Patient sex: M
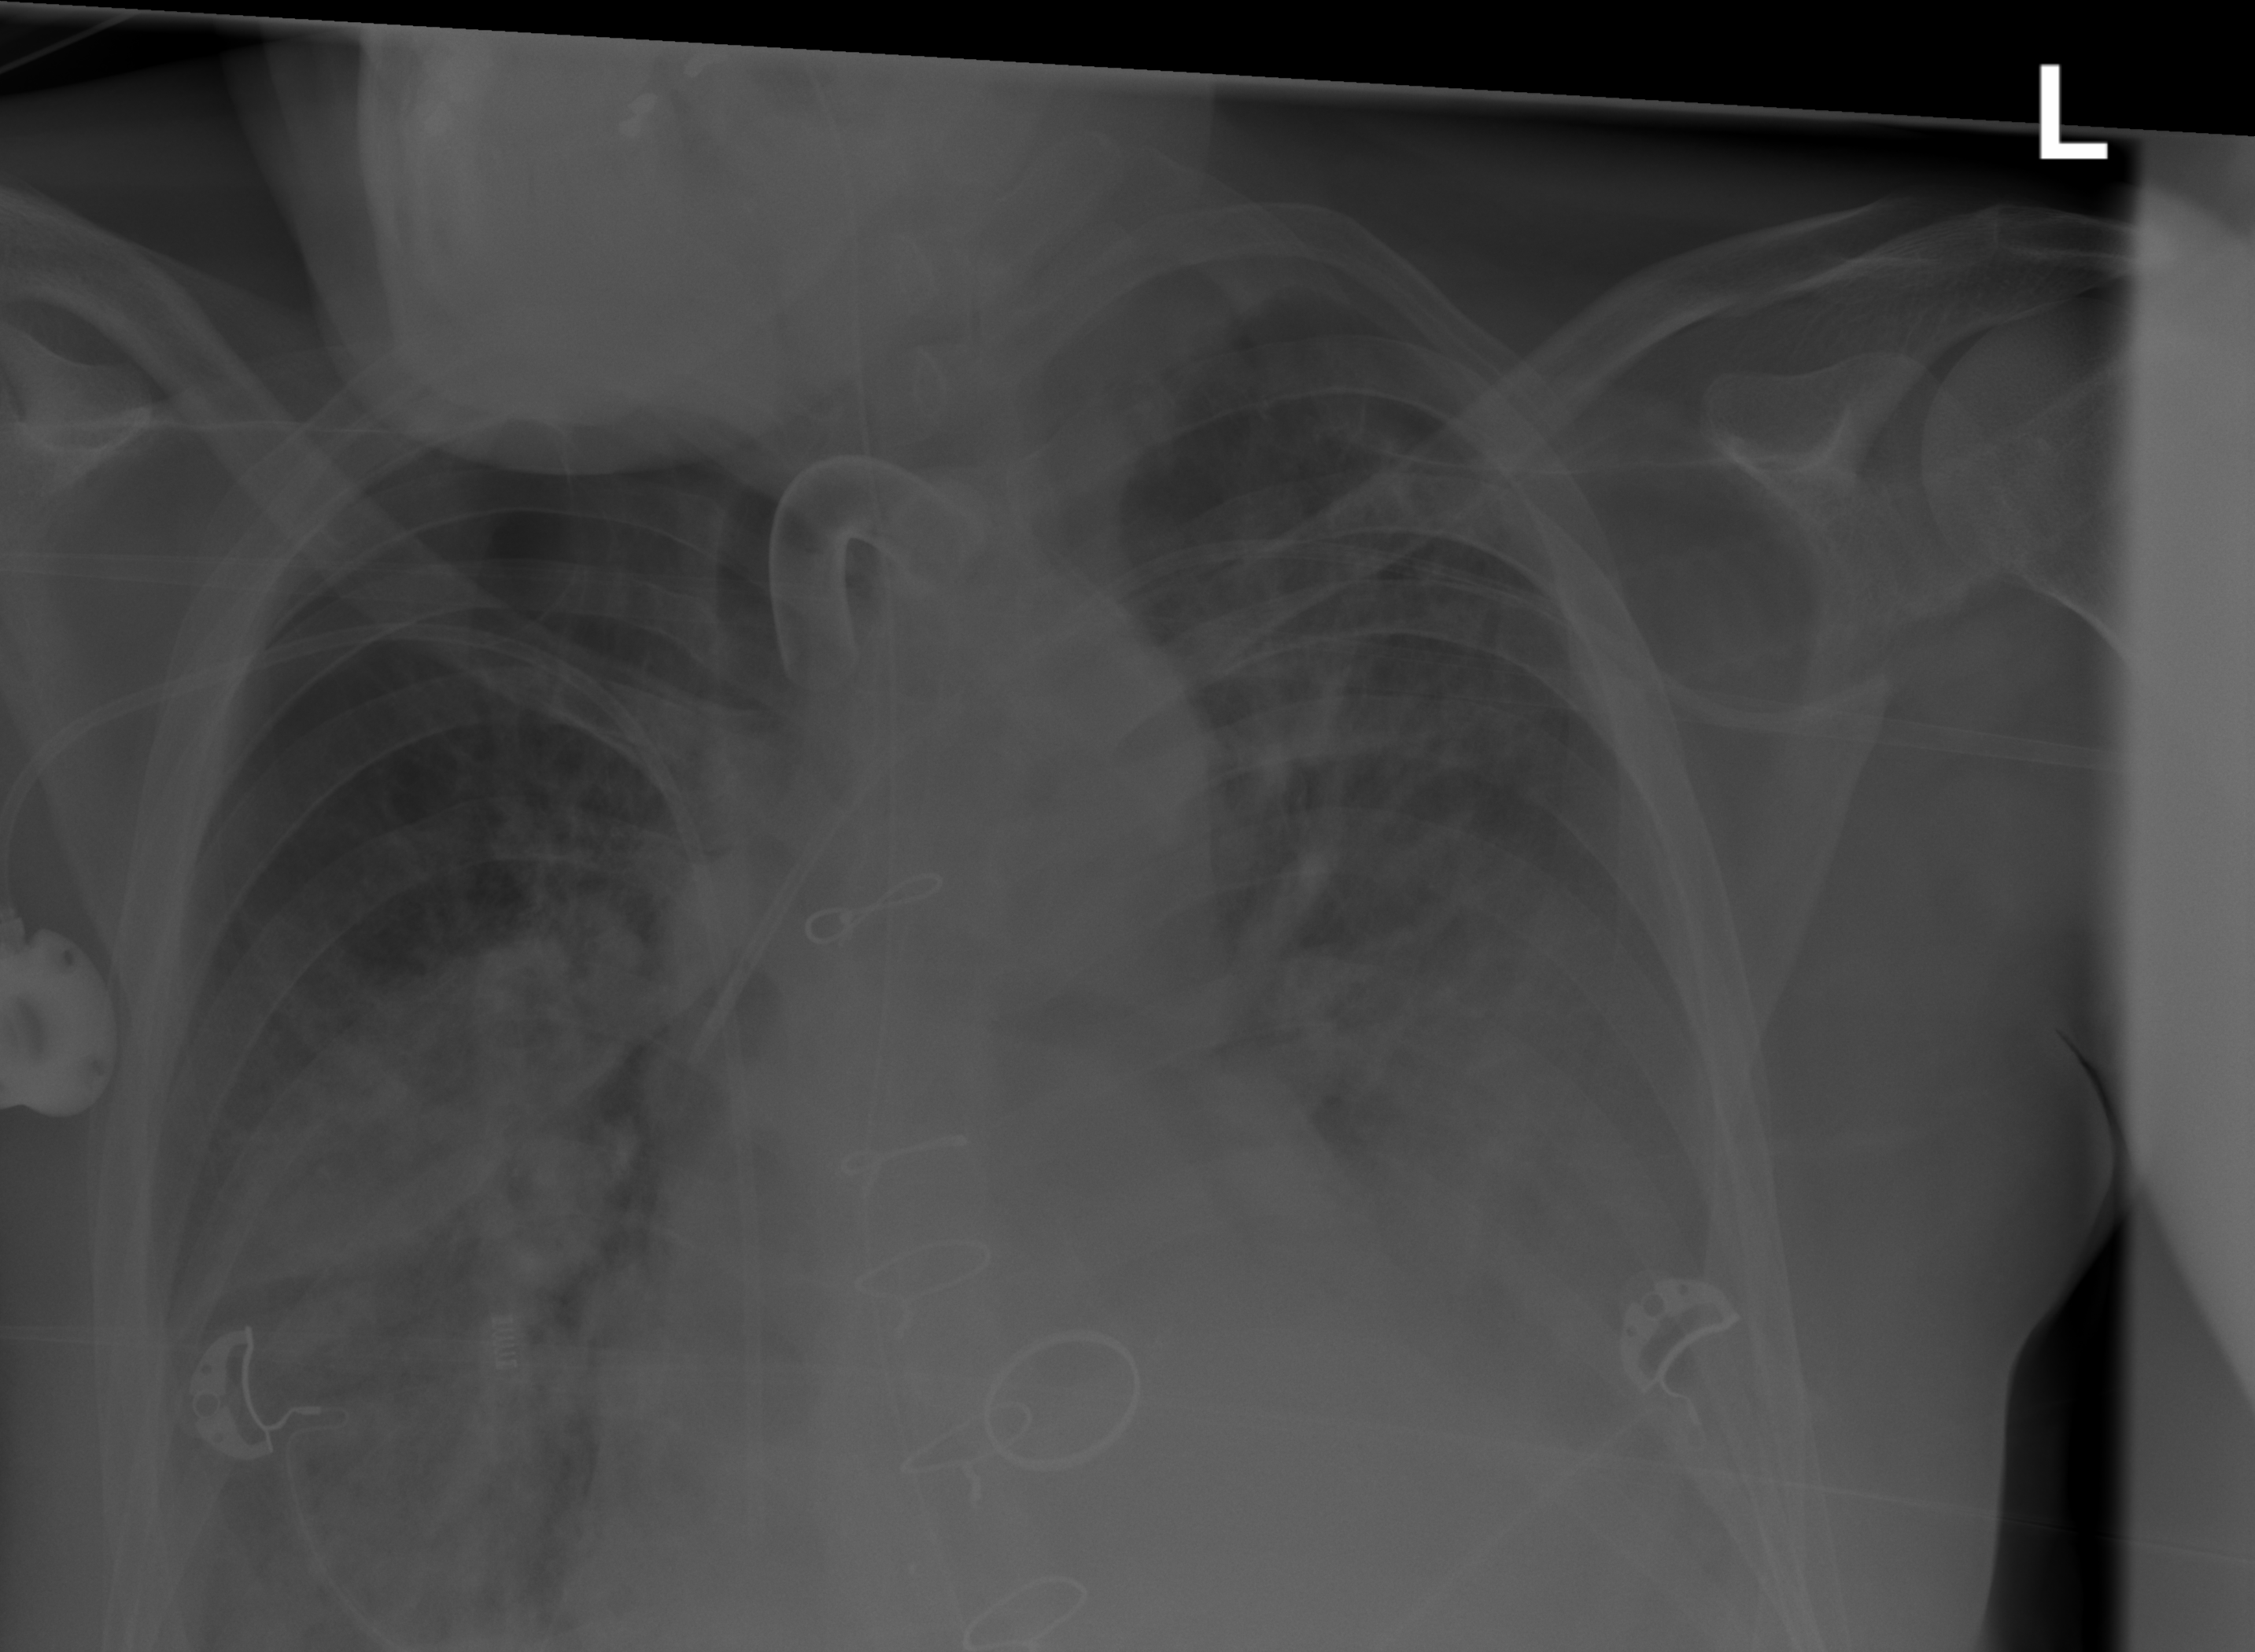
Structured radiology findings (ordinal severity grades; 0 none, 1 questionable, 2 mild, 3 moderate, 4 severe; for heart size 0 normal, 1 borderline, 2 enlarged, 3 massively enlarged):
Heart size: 2
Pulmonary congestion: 2
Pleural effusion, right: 2
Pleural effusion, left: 2
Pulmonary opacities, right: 3
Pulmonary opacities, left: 3
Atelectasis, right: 3
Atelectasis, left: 3